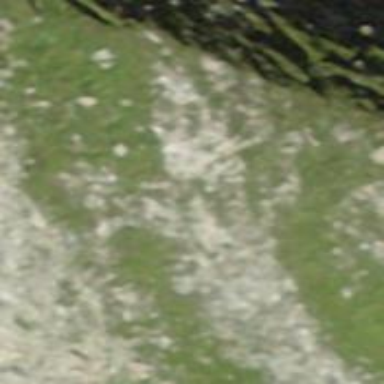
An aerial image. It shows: Cliff in nature.